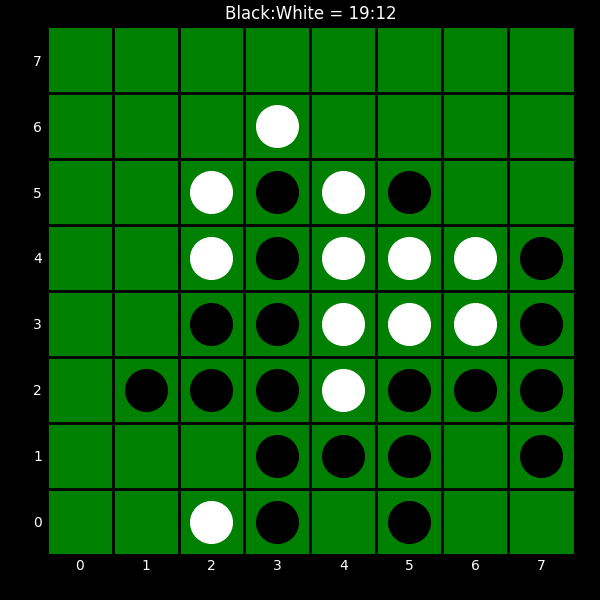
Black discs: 19
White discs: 12